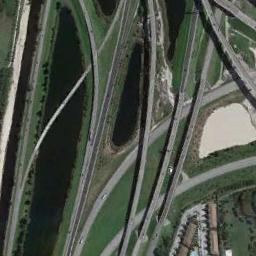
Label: overpass